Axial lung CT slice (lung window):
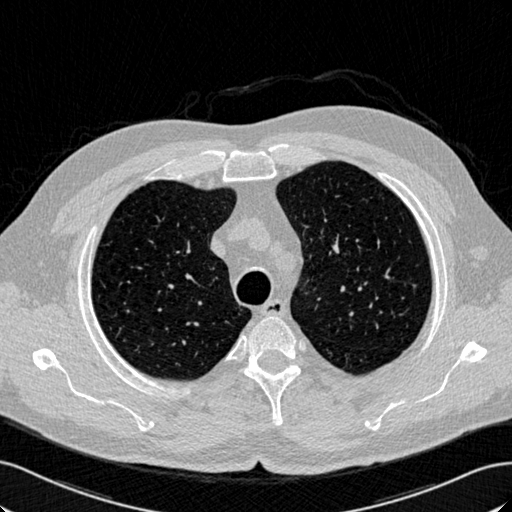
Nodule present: no